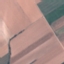
Land use / land cover class: AnnualCrop